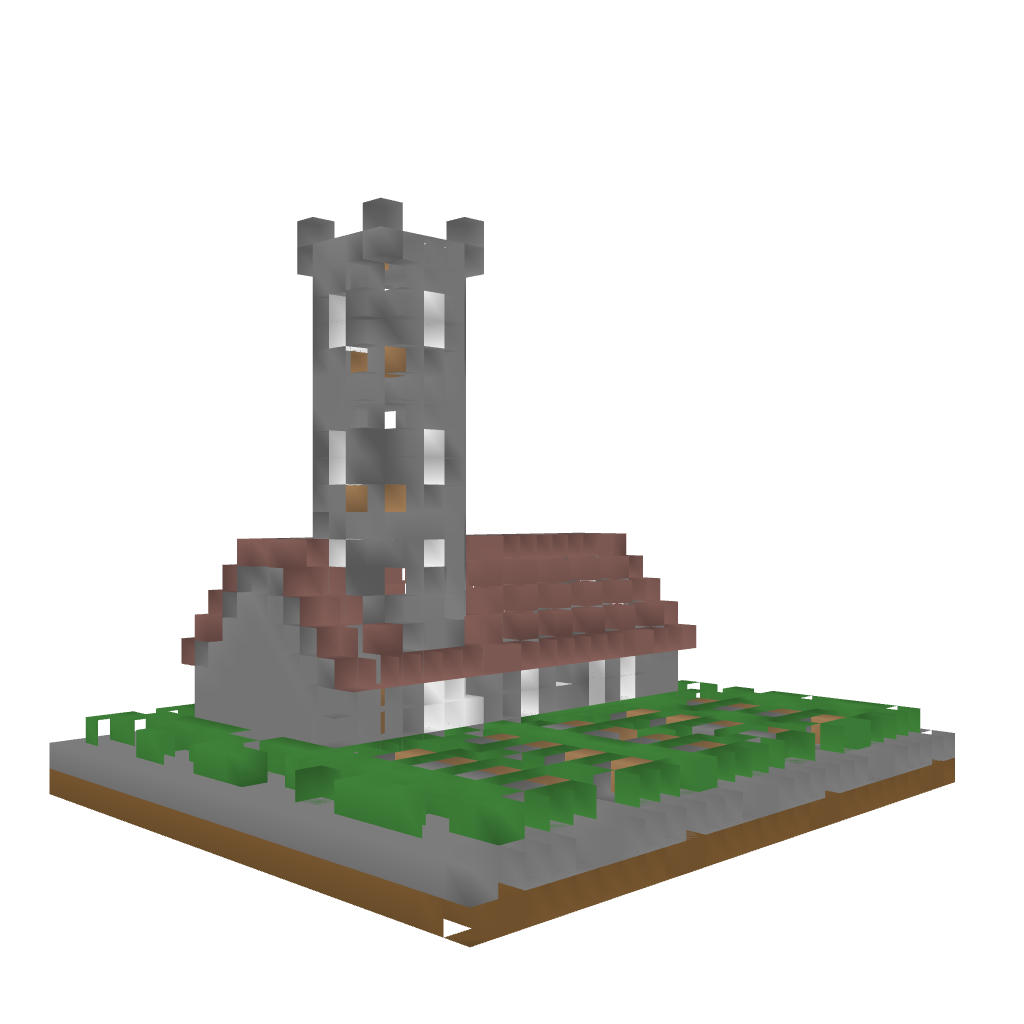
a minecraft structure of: Church With Cemetery [Updated for 1.7] bad low quality